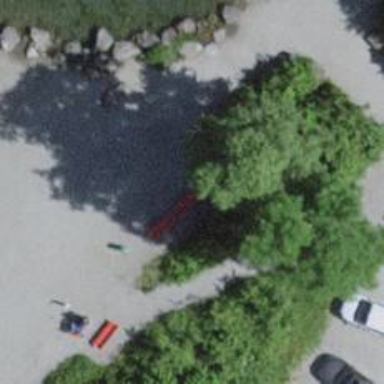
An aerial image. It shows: Red bench.